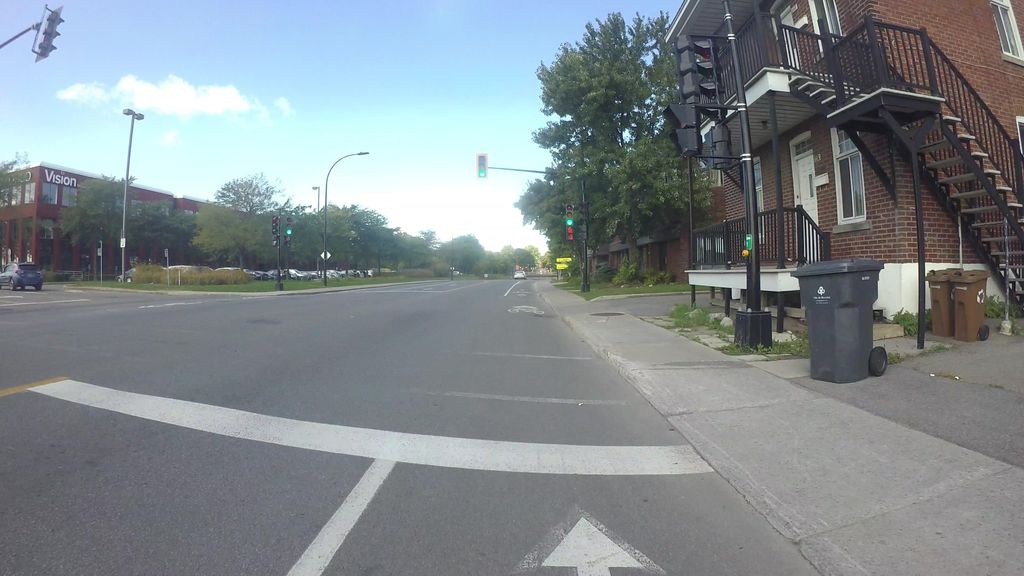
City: montreal